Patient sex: F
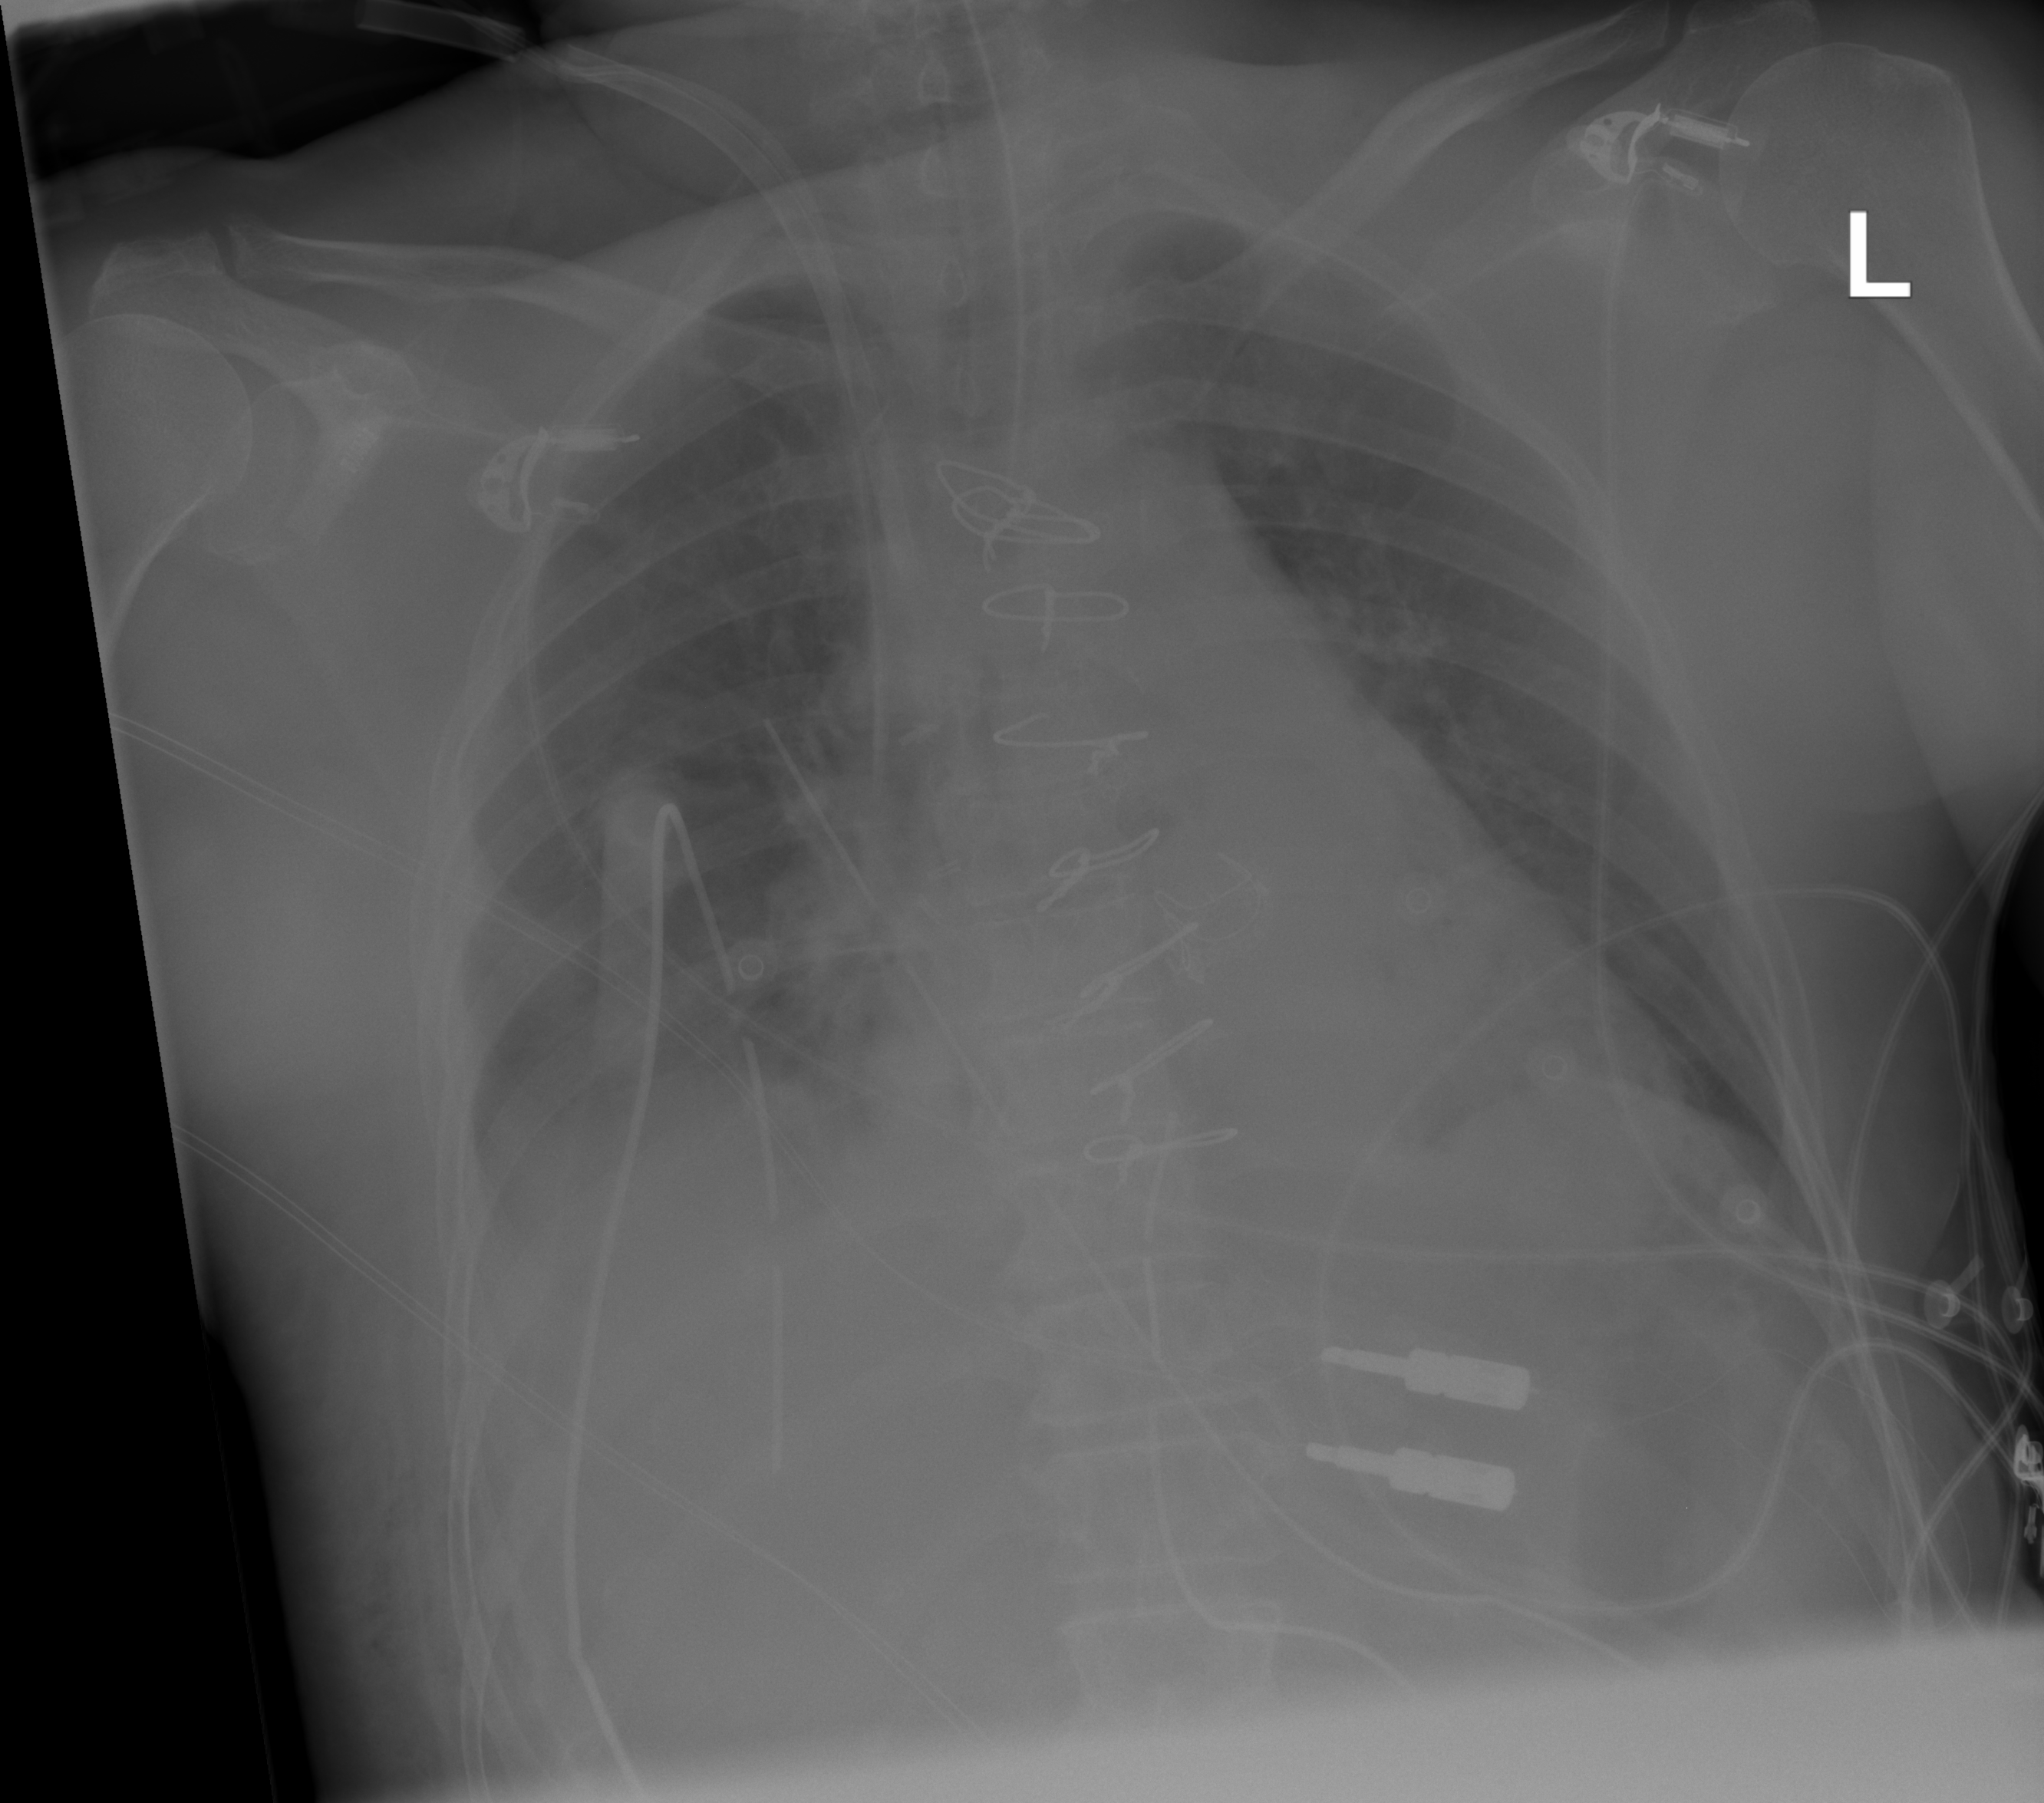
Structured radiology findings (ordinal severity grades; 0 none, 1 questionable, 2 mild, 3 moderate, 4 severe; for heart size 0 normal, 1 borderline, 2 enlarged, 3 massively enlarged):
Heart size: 2
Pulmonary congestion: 2
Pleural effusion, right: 0
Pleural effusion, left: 0
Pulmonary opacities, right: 0
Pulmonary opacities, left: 0
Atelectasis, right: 0
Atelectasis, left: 0